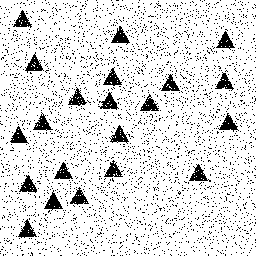
Squares: 0
Triangles: 21
Stars: 0
Total shapes: 21